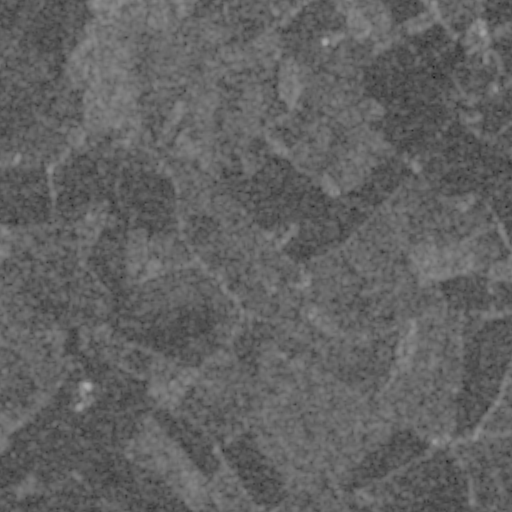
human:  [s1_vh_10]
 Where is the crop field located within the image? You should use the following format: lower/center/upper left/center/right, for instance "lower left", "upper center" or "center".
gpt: The crop field is located in the lower left of the image.
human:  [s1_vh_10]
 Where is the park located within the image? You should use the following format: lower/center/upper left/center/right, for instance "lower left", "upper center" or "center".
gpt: The park is located in the upper left of the image.
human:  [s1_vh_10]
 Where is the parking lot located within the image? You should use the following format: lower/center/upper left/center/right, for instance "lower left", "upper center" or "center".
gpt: The parking lot is located in the upper left of the image.
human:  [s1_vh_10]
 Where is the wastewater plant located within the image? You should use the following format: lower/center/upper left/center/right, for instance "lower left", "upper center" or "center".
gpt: The wastewater plant is located in the lower left of the image.
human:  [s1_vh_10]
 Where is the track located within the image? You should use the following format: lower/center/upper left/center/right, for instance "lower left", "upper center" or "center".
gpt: There is no track in the image.

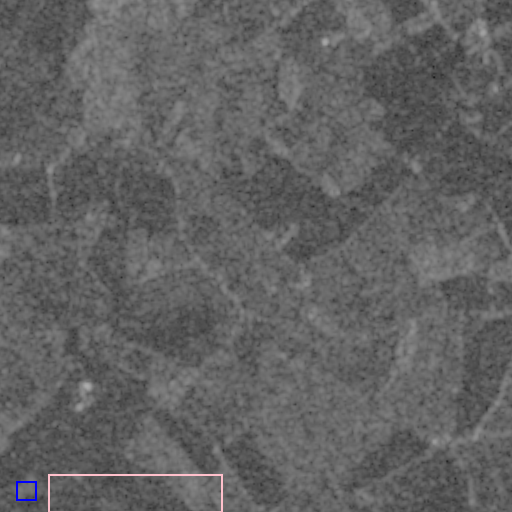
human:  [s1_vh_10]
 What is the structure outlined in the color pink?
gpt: The structure outlined in pink is a crop field.
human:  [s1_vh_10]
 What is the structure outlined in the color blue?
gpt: The structure outlined in blue is a wastewater plant.
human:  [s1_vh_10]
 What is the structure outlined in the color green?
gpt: There is no green outline.